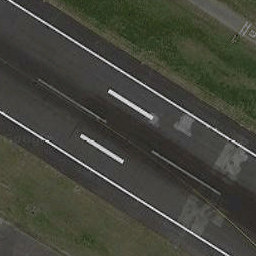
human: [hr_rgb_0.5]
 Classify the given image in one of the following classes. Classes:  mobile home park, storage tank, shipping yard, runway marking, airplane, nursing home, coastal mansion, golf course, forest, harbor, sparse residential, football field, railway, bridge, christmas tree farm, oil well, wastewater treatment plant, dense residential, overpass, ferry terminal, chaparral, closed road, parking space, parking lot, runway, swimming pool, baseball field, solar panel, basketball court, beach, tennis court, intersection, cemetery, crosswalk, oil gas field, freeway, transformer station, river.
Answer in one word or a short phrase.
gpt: runway